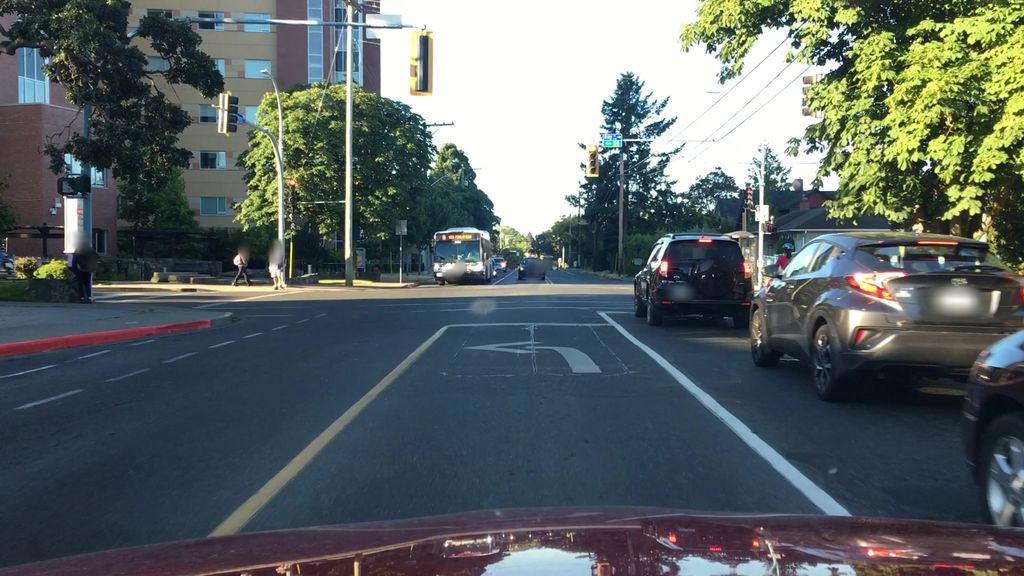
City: victoria